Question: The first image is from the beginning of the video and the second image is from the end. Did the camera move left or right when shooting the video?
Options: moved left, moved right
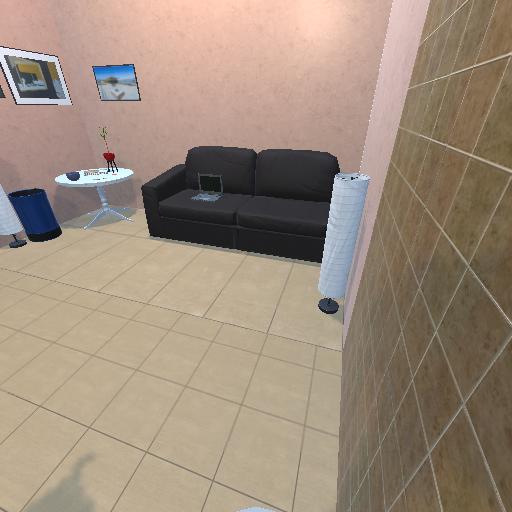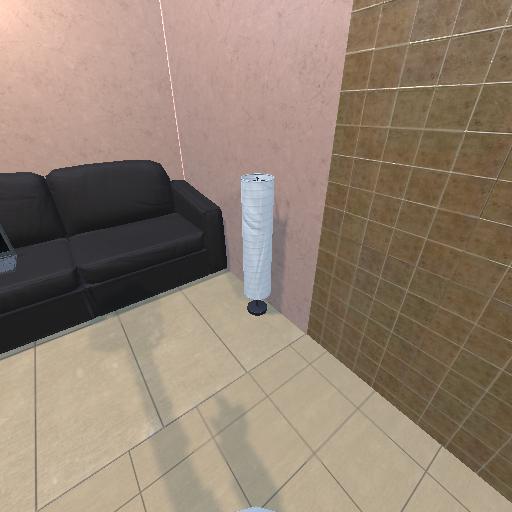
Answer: moved left